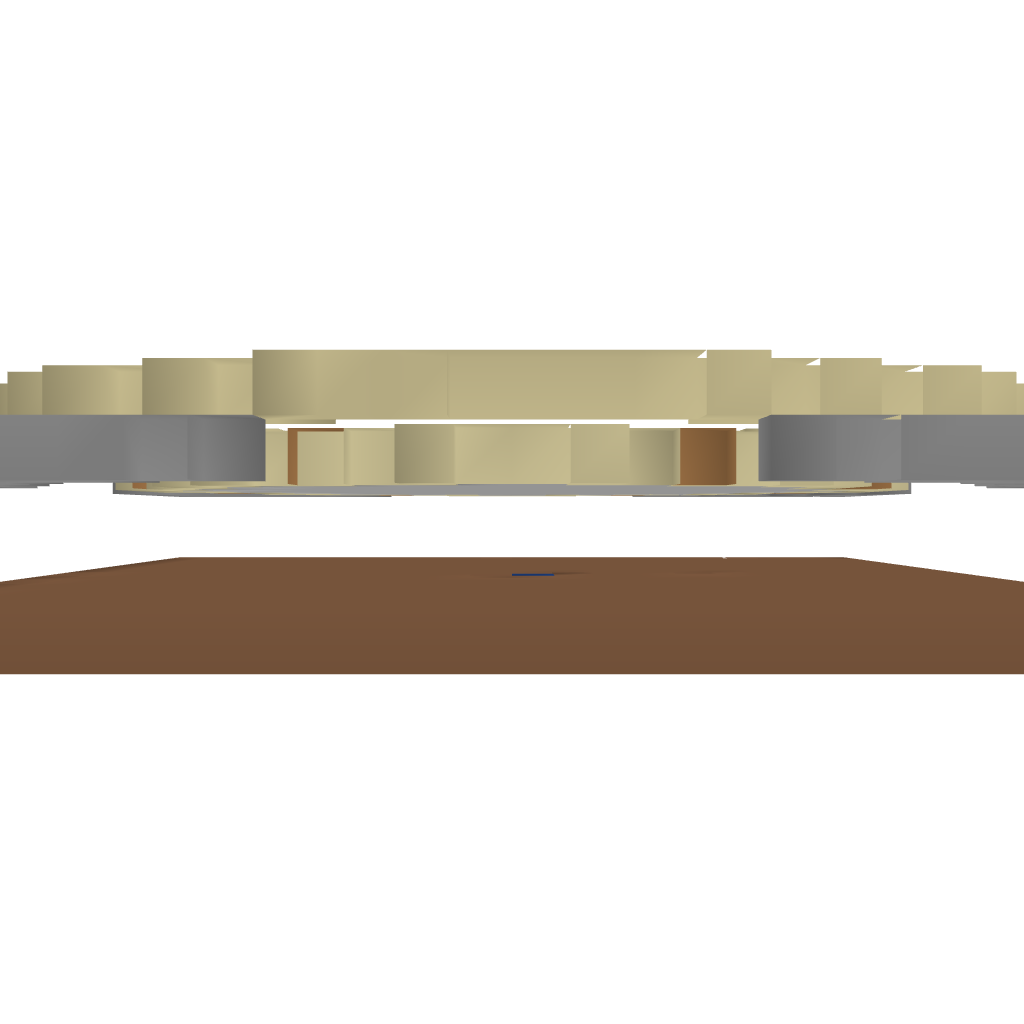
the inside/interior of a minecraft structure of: Small Jem Pool